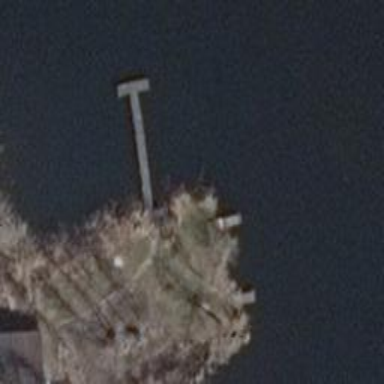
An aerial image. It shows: Man-made pier.